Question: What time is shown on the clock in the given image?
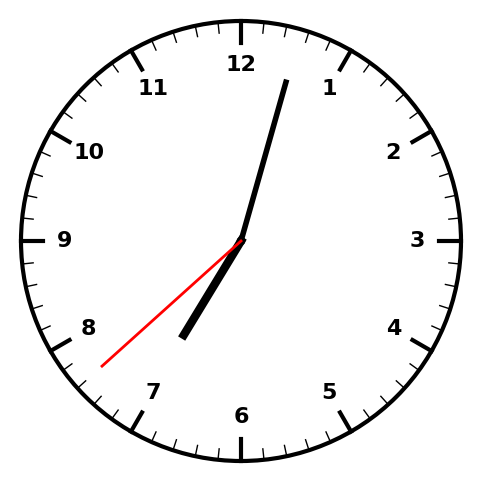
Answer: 07:02:38